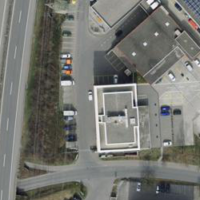
EUNIS habitat code: 57
Species observed at this site:
Lepidium draba
Prunus spinosa